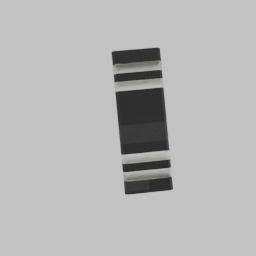
Label: lighting